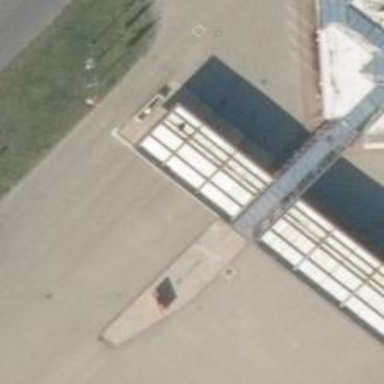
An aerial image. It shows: Fuel station.